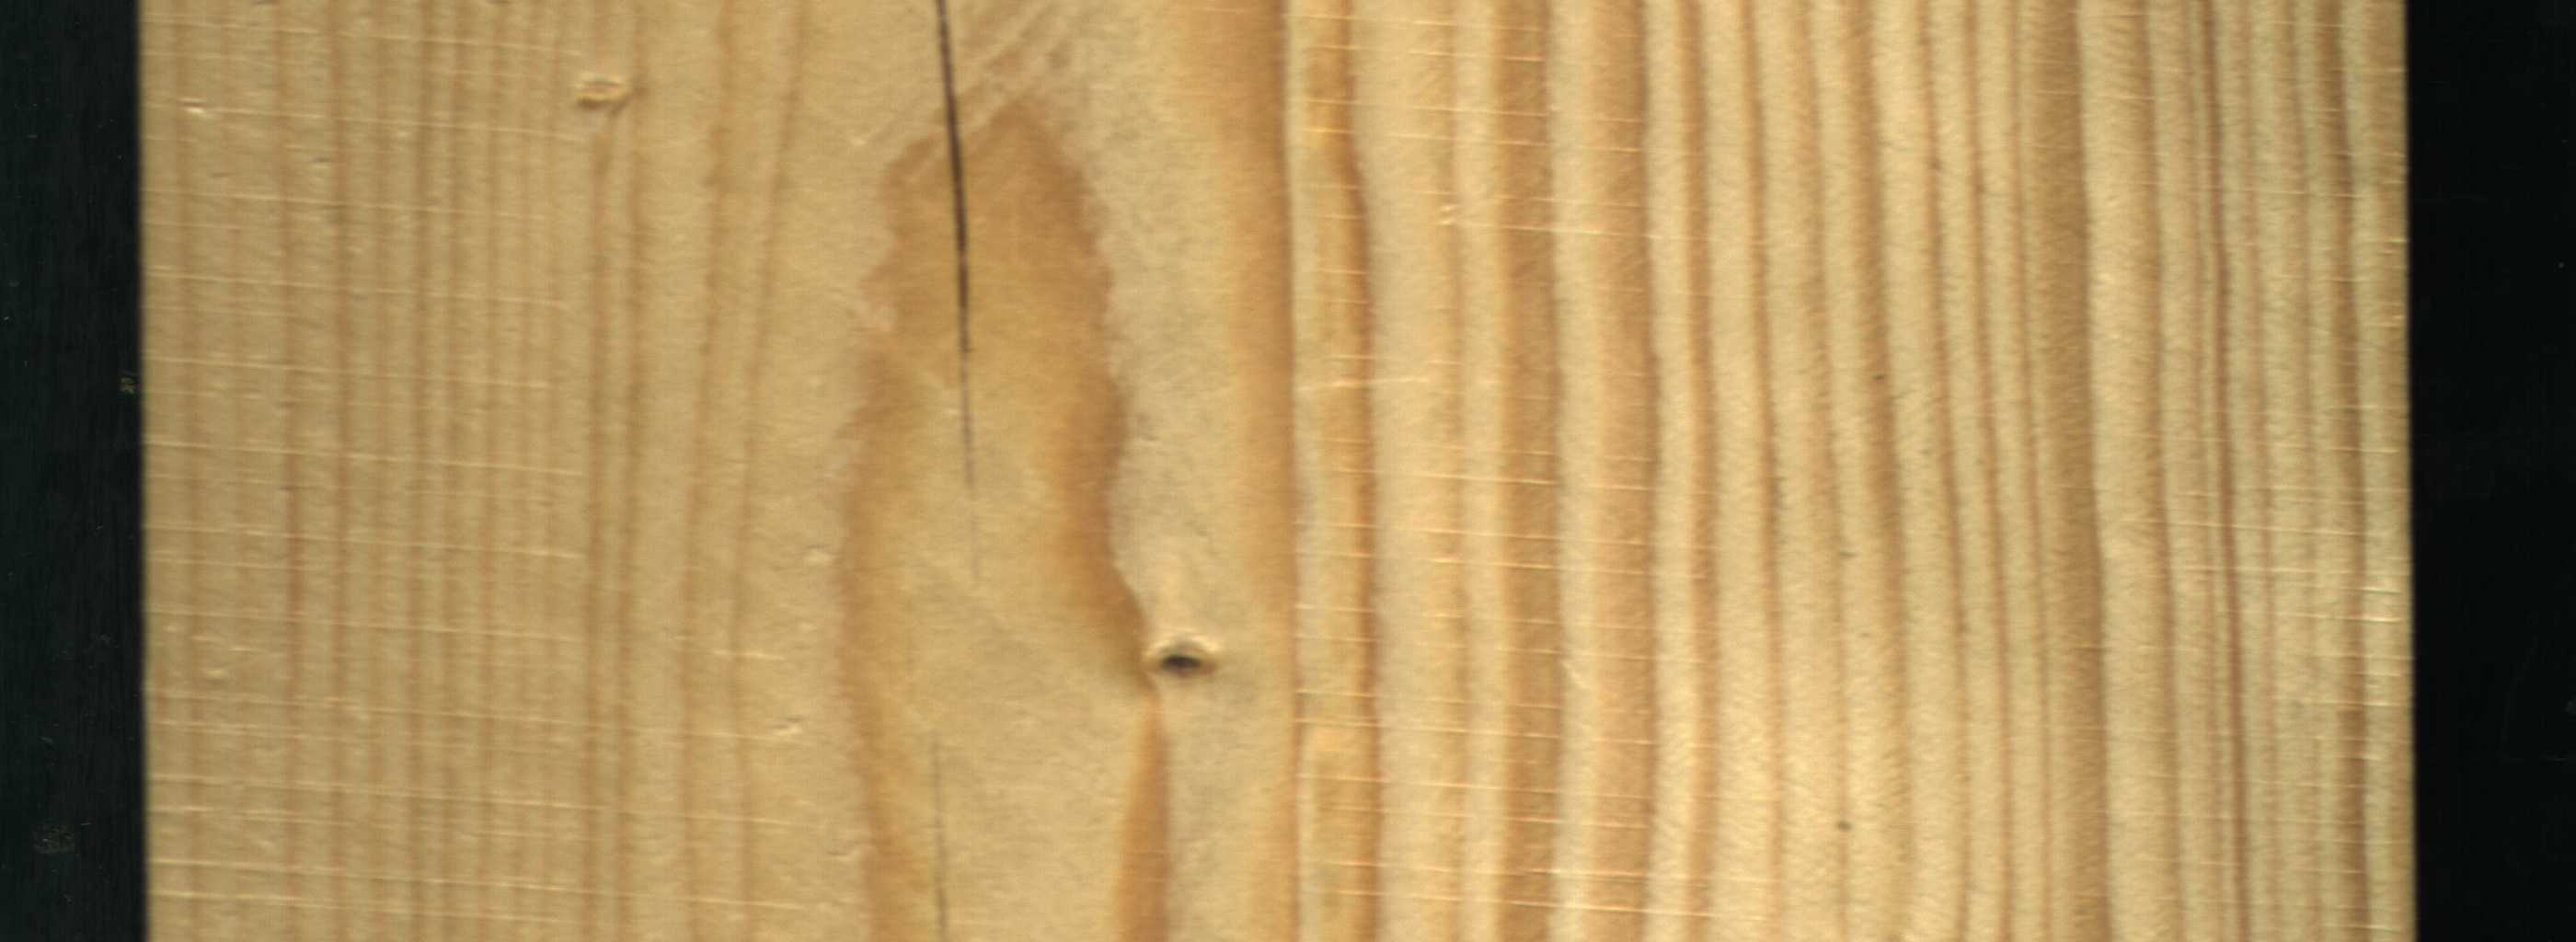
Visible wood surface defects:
Crack
Live_Knot